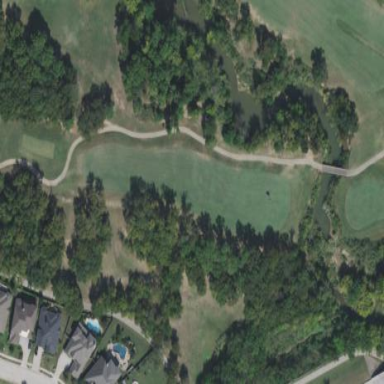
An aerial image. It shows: Golf fairway surrounded by grass.